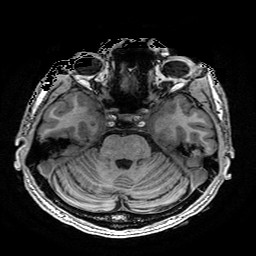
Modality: T1w
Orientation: coronal
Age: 26
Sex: male
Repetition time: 0.0077 s
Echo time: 0.0034 s